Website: lowes
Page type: customer-info-address
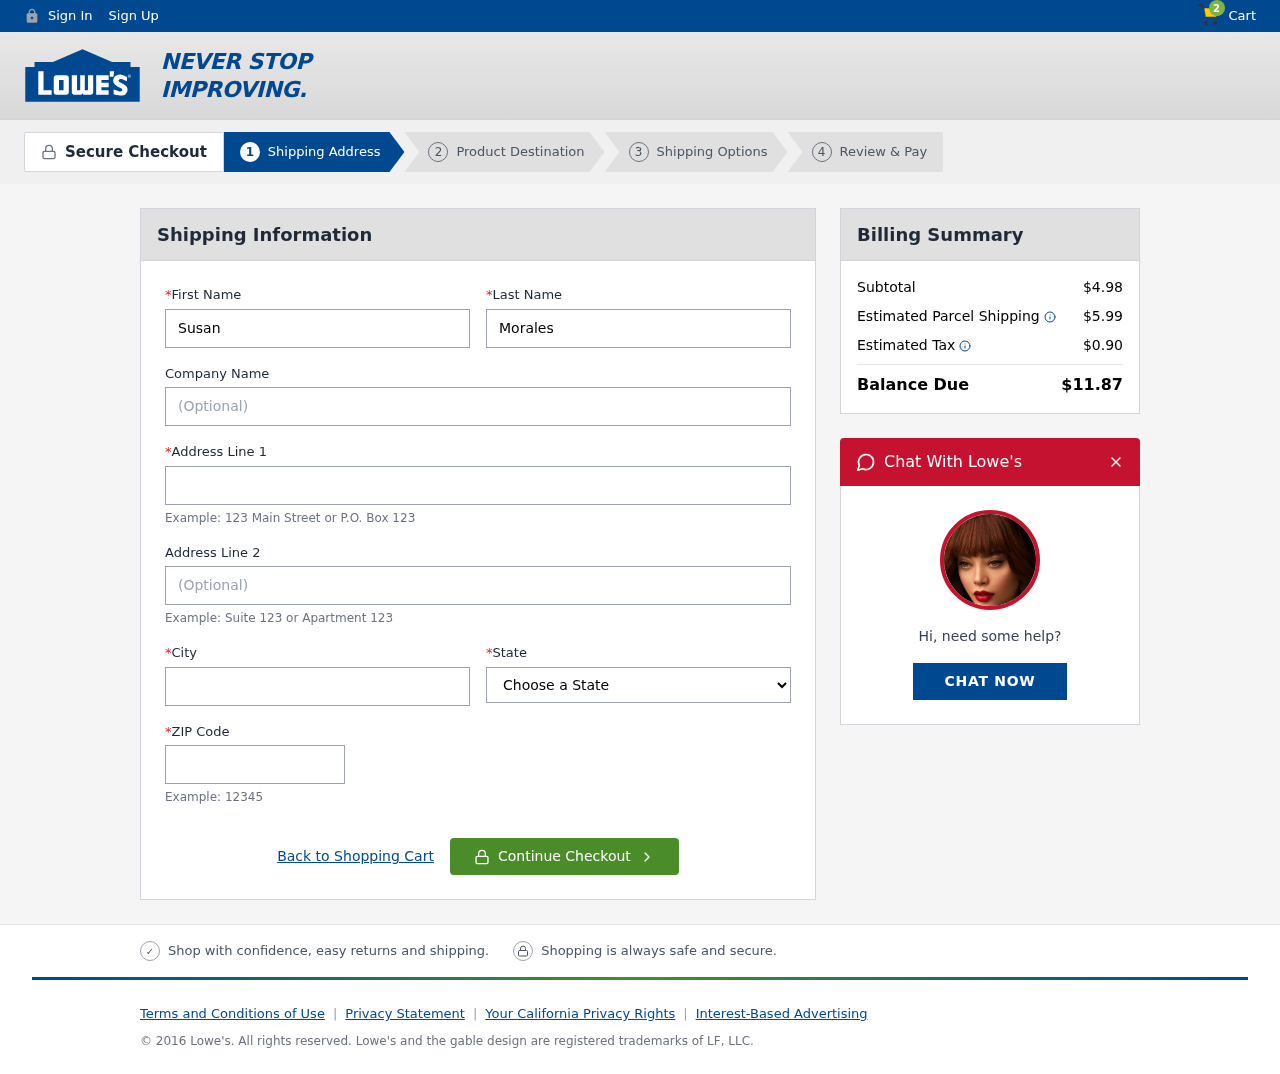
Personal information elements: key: PII_CITY
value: Lake Leeville
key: PII_FIRSTNAME
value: Susan
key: PII_LASTNAME
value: Morales
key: PII_POSTCODE
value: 31147
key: PII_STATE
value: FM
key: PII_STREET
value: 81027 Jackson Rue
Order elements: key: ORDER_NUM_ITEMS
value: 2
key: ORDER_SUBTOTAL
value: $4.98
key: ORDER_SHIPPING_COST
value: $5.99
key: ORDER_TAX
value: $0.90
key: ORDER_TOTAL
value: $11.87